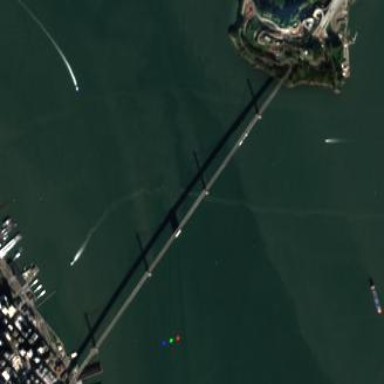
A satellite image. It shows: Suspension bridge built as man-made structure.